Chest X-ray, PA view. Patient: 63 years old, sex F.
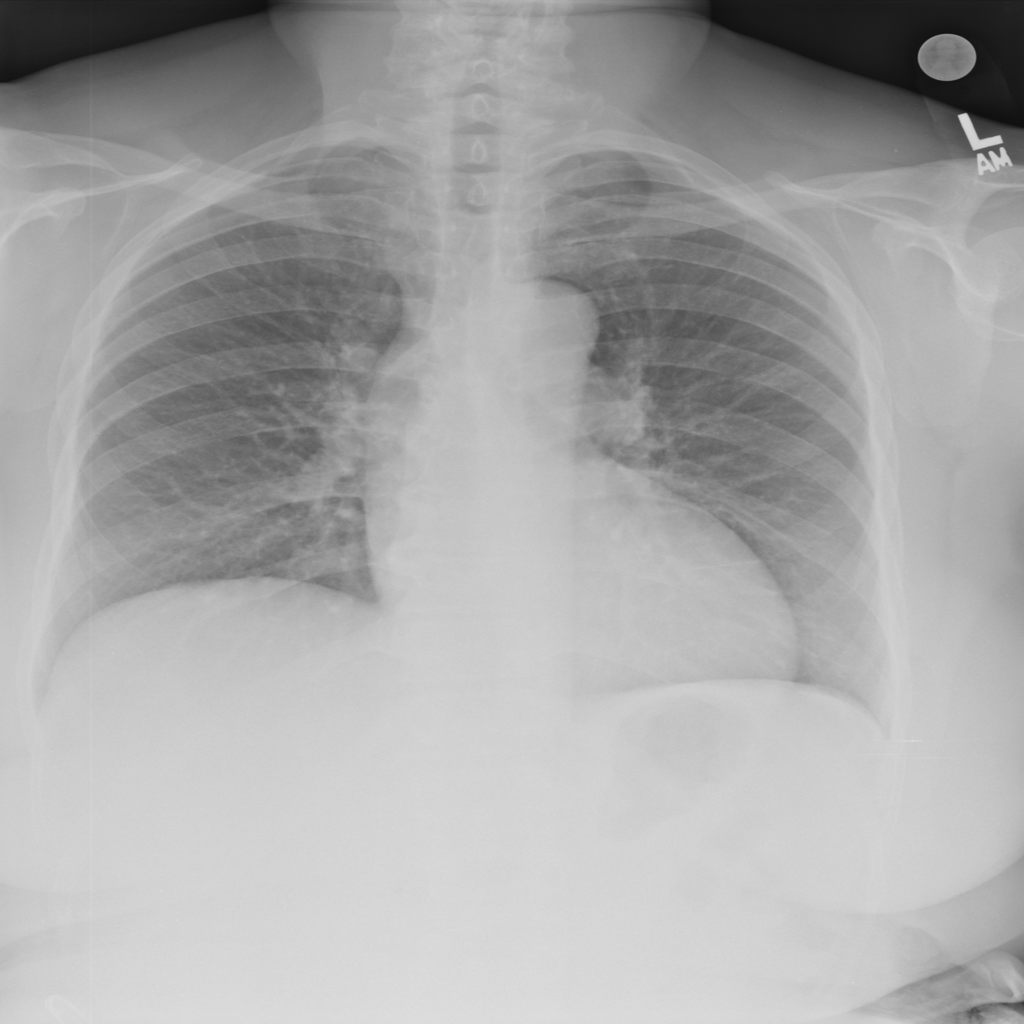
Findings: No Finding